Question: Can someone please help me to achieve this query: I need to carry all the IDs for each letter that has the value 1:

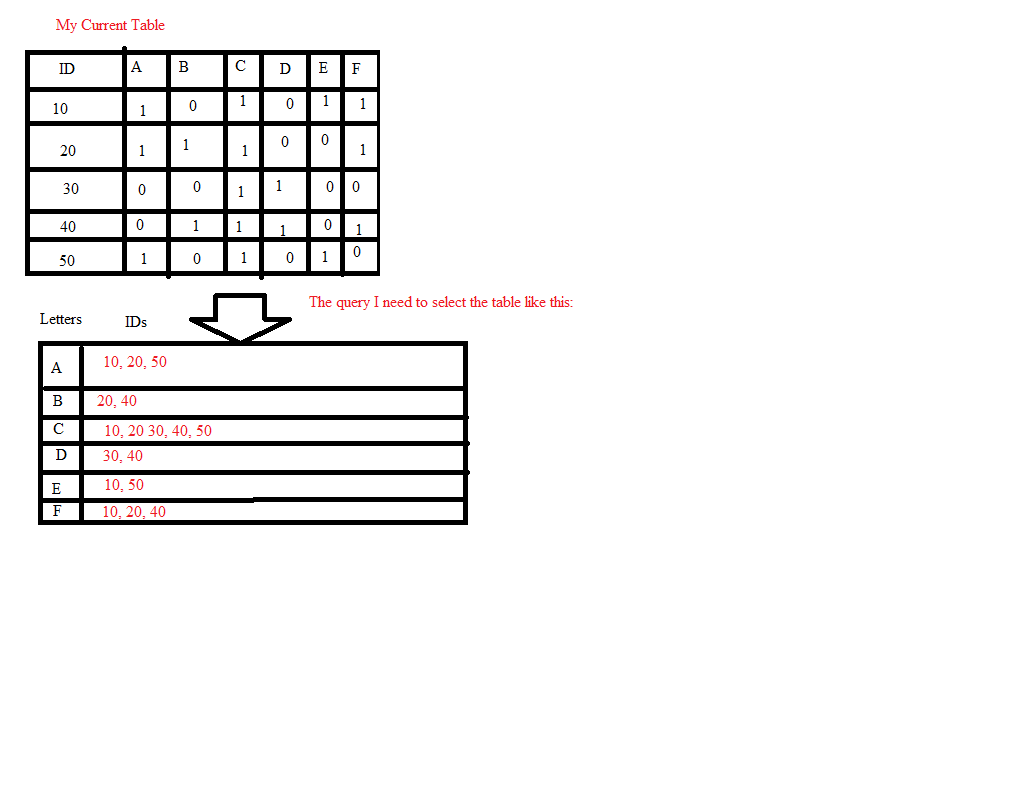
Answer: This is a two step process. First you need to unpivot your columns to rows:
'''
SELECT upvt.ID, Letters
FROM T
UNPIVOT
( Value
FOR Letters IN ([A], [B], [C], [D], [E], [F])
) upvt
WHERE upvt.Value = 1;
'''
This gives:
'''
ID Letters
10 A
10 C
10 E
10 F
...
'''
Then you need to Concatenate the ID's From this result:'
'''
WITH Unpivoted AS
( SELECT upvt.ID, Letters
FROM T
UNPIVOT
( Value
FOR Letters IN ([A], [B], [C], [D], [E], [F])
) upvt
WHERE upvt.Value = 1
)
SELECT u.Letters,
IDs = STUFF(( SELECT ', ' + CAST(u2.ID AS VARCHAR(10))
FROM Unpivoted u2
WHERE u.Letters = u2.Letters
FOR XML PATH(''), TYPE
).value('.', 'NVARCHAR(MAX)'), 1, 2, '')
FROM Unpivoted u
GROUP BY u.Letters;
'''
Which gives:
'''
Letters IDs
A 10, 20, 50
B 20, 40
C 10, 20, 30, 40, 50
D 30, 40
E 10, 50
F 10, 20, 40
'''
<URL>